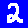
Digit: 2